Interaction volume radius: 5 \u00c5
Interaction volume height: 20 \u00c5
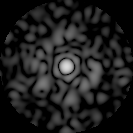
Disorder parameter: 0.8031